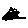
Label: triangle